Question: My Crossrider plugin users the setPopup() function to make a popup when the browserAction icon is clicked.
The problem is that when I click the icon, the popup is long and thin and unusable.

'''
appAPI.ready(function() {
appAPI.browserAction.setResourceIcon('icons/logo38.gif');
appAPI.browserAction.setTitle('Click here for iStyla preferences');
appAPI.browserAction.setPopup({resourcePath:'popup.html'});
});
'''
My has a finite minimum width, so I don't know why the popup's width is so small. I am using Firefox 18.0.2.
Please help me to make the popup wider... Thanks!
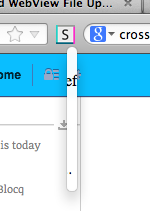
Answer: You can control the width and height of the popup from within the file.
Simply style the tag with the required and attributes. For example:
'''
<body style="height:200px; width:300px;">
...
</body>
'''
For more information, see <URL>.